Field crop: maize
Growth stage: 2
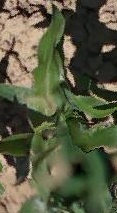
Species: maize